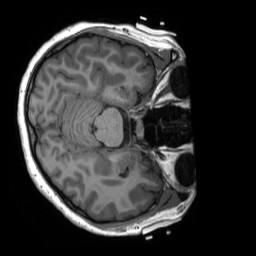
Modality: T1w
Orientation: axial
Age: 24
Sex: female
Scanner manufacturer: siemens
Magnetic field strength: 3 T
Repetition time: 2.3 s
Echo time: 0.00232 s